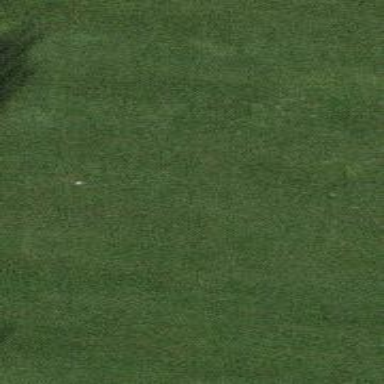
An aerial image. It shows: Golf hole.